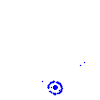
Particle: electron